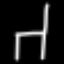
Label: chair